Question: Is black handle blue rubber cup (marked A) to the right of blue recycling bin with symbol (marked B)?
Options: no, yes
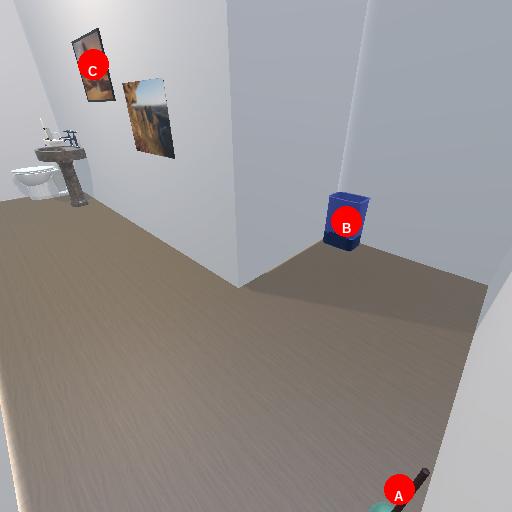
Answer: no